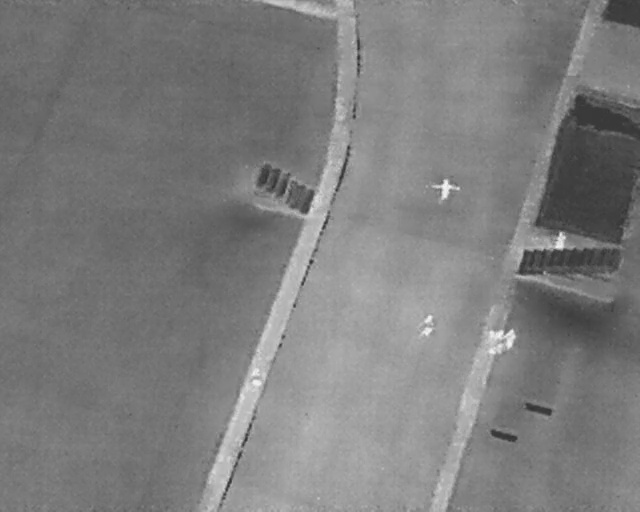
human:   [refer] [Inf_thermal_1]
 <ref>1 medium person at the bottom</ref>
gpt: <box>[[38, 72, 41, 75, 1]]</box>

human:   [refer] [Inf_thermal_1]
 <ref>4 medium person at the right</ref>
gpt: <box>[[86, 45, 89, 48, 5], [77, 65, 81, 67, 9], [76, 63, 78, 67, 2], [76, 66, 78, 69, 179]]</box>

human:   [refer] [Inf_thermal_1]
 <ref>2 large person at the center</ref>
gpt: <box>[[67, 35, 71, 38, 5], [64, 61, 68, 65, 7]]</box>